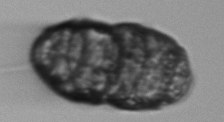
Label: Margalefidinium